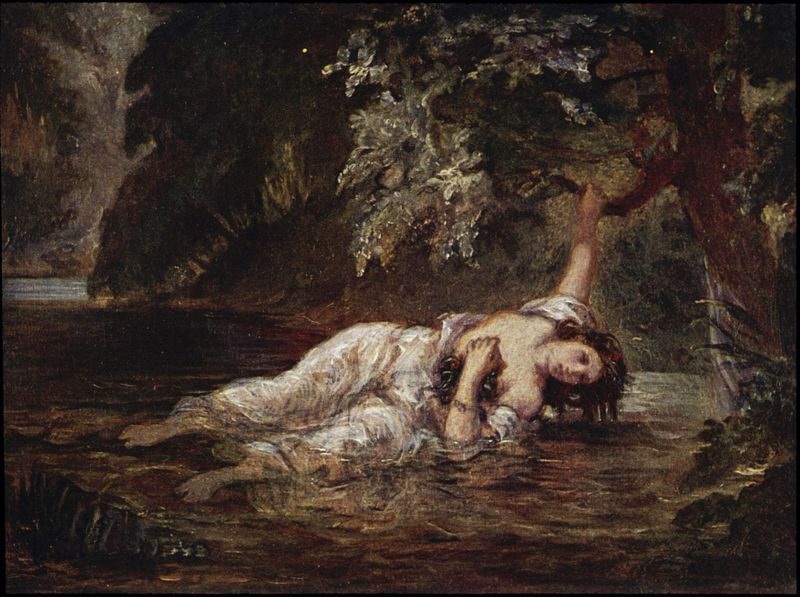
Titel: La mort d'Orphélie, Tod der Ophelia
Künstler: Eugène Delacroix
Standort: Winterthur
Institution: Sammlung Oskar Reinhart am Römerholz
Schlagwörter: baum, blätter, dunkel, gemälde, hand, körper, laub, mann, nackt, schatten, wasser, weiß, bäume, fluss, grün, landschaft, mädchen, ocker, see, teich, ufer, äste, abend, ausschnitt, blumen, braun, brust, frau, grau, haar, hell, kleid, licht, mund, nacht, nase, szene, ölbild, gras, malerei, arm, arme, augen, barock, halten, silber, tod, tot, trauer, öl, ast, bach, nass, natur, schilf, spiegelung, büsche, gewässer, figur, gewand, haare, person, pflanzen, dekollete, kontrast, traurig, wald, wasserfall, wellen, liegen, düster, fels, schlucht, beleuchtung, romantik, strömung, ölgemälde, angst, blue, crown, hands, red, white, dark, dress, green, hair, nose, painting, woman, festhalten, flowers, brown, plant, liegend, entblößt, mondlicht, mond, knabe, schwimmen, selbstmord, barfuß, greifen, illustration, strafe, bedrohlich, armbewegung, sumpf, kranz, mythologie, verzweiflung, armband, singen, sad, sterben, malerisch, moor, romantisch, hilfe, life, man, mythology, naked, nude, tree, dramatisch, sage, erhoben, nature, water, trees, death, eyes, feet, brook, grass, river, stream, plants, verletzung, mouth, ophelia, falling, lady, drowning, rettung, lied, breast, wahnsinn, verzweifelt, arms, bracelet, clothes, leafes, delacroix, quelle, legs, chest, pool, leaf, eugene delacroix, forrest, weisses kleid, verlust, lichtpunkt, ertrinken, ertrunken, landscape, clothing, branch, alive, bestrafung, wahn, ertrinkende, shakespeare, hamlet, weißes, help, singt, festklammern, leg, leafs, suicid, ertränken, tantalus, dying, heart, sind, ausgerutscht, barfuss unterwegs, ggewand, loslassen, nässe im fluss, plfanzne, sheakspeare, sich haltend am zweig, crying, sadness, sorrow, holding, nudes, mushrooms, 19. jahrhundert, eve, toes, hysterie, creek, laying, white clothes, die, rennaissance, illness, cry, drematisch, ater, clutching, foreboding, iegen, boobs, alling, mythologic, looks like ophelia. a woman with some flowers is half-naked and she holds a branch of tree, because she can drowne